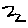
Label: zigzag